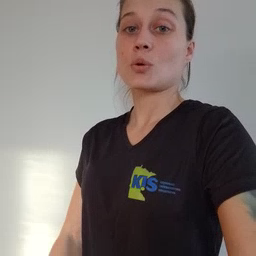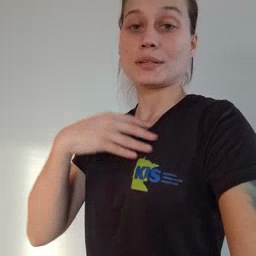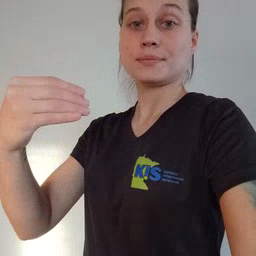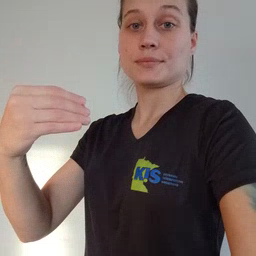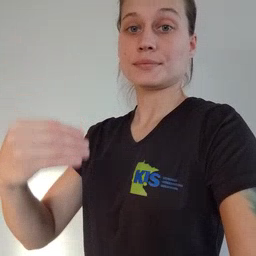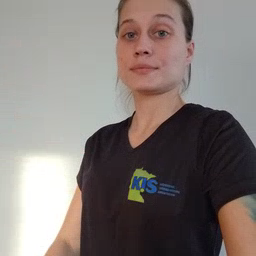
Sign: white